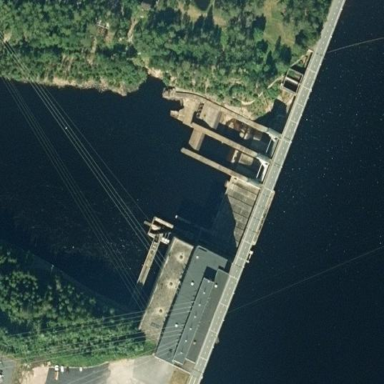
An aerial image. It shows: Power plant.